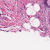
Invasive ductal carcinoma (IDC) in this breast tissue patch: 0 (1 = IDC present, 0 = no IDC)